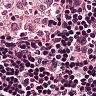
Metastatic tissue present: no